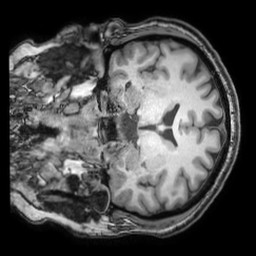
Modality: T1w
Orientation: coronal
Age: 31
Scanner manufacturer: philips
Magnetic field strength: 3 T
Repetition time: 0.007 s
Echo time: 0.003501 s